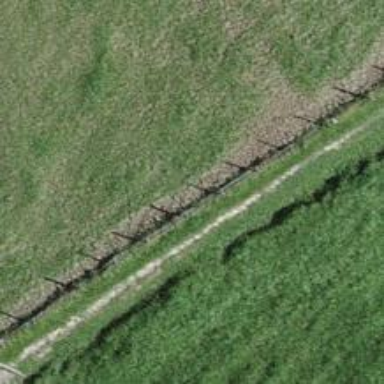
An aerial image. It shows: Fence with barbed wire.